Question: When we are trying to create a new page through a PageType in Tridion UI.It is throwing below error --
'''
"The item tcm:280-29837-64 does not exist."
'''
Is it the Id of the page which i want to create,as it is no more exists in the tridion?
Could any body help me out in this regard ?
Note :-we defined the pagetype to those pages which already exist and published.
When we click on the 'Create Page' button(see the attached screenshot), above mentioned error Pops up.

In the cd_core.log file below error and warning comes --
ERROR XMLConfigurationReader - Error while validating file 'cd_ambient_conf.xml' with schema 'schemas/cd_ambient_conf.xsd'. cvc-complex-type.2.4.a: Invalid content was found starting with element 'ClaimStoreProvider'. One of '{Cookies}' is expected.
WARN AmbientDataContext - There is no current ambient data context - the ambient data framework is not properly initialised
Now errors related to AmbientDataWork are resolved but we are still getting same issue. There are two options in UI (a) "New Page" (b) Create and insert Content. This error also comes when we go with the option "Create and Insert Content". On each click of "Create Page" or "Create and insert Content" it generate a new Id(XXX-59248 -64 then XXX-59249- 64 etc) for page and same way for component also and throws above mentioned error message.
> Note:- We are using IIS 6.
- I am using VB script in my page templates.
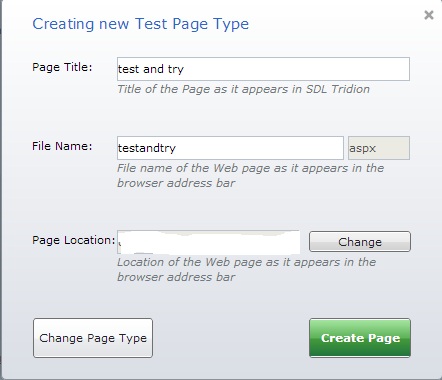
Answer: If someone is using VB script page template,it is required to install UI_2012.0.0.81248 hotfixes to create new pages in UI 2012.
I was not aware about this so fact of using VB script is not mentioned anywhere in the question .So I am updating my question again to assist community member in right direction.